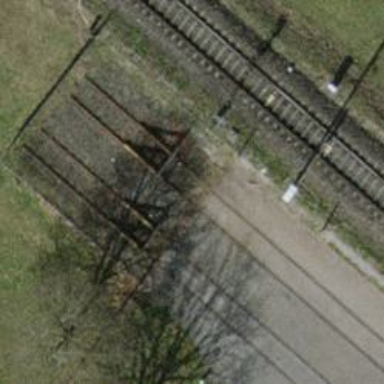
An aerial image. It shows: Railway buffer stop.